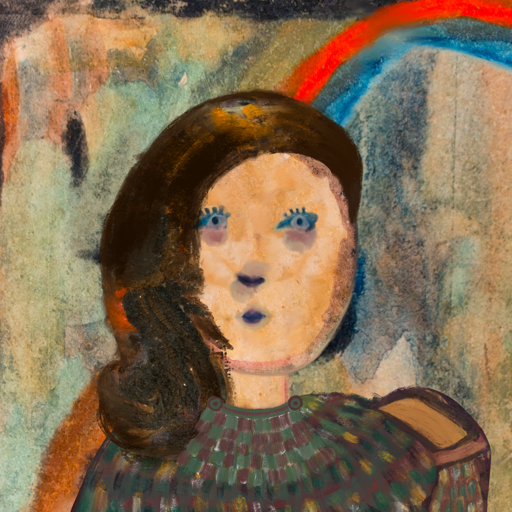
Background: Childish, Head And Neck Front: Childish, Face Front: Hill_Girl, Bust: After_Raid, Hair Front: Gypsy_Queen, Head Accessory: Blank, Second Necklace: After_Raid, Necklace: Blank, Baby: Blank